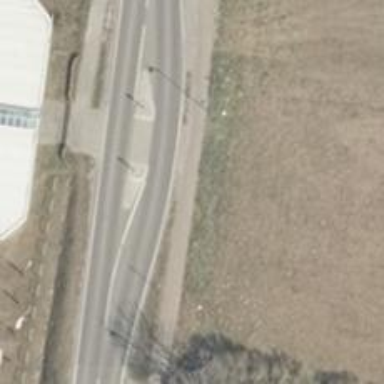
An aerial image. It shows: Unmarked crossing with pedestrian island.